Question: '''
<div id="header">
<div>
<div class="logo">
<a href="LoginRegister.jsp">Sample Project</a>
</div>
<ul id="navigation">
<li <c:if test="${page eq 'login' }"> class="active" </c:if> >
<a href="<%=request.getContextPath()%>LoginRegister.jsp">Home</a>
</li>
<li <c:if test="${page eq 'upload' }"> class="active" </c:if> >
<a href="<%=request.getContextPath()%>/app/UploadImages.jsp">Upload</a>
</li>
<li <c:if test="${page eq 'album' }"> class="active" </c:if> >
<a href="<%=request.getContextPath()%>/app/MyAlbum.jsp">My Albums</a>
</li>
</ul>
</div>
<div class="loggedInInfo">
**<c:if test="${not empty user}">
<p>Hello ${user}.</p><b><a href="<%=request.getContextPath()%>/LogoutServlet">Logout</a></b>
</c:if>
<c:if test="${empty user}">
<p>You're not logged in!</p>
</c:if>**
</div>
</div>
'''
In this code am getting unknown tag warning.I have included jstl jar files in WEB-INF/lib directory.Because highlighted block of code only shows this warning.I can't find my mistake.please help.
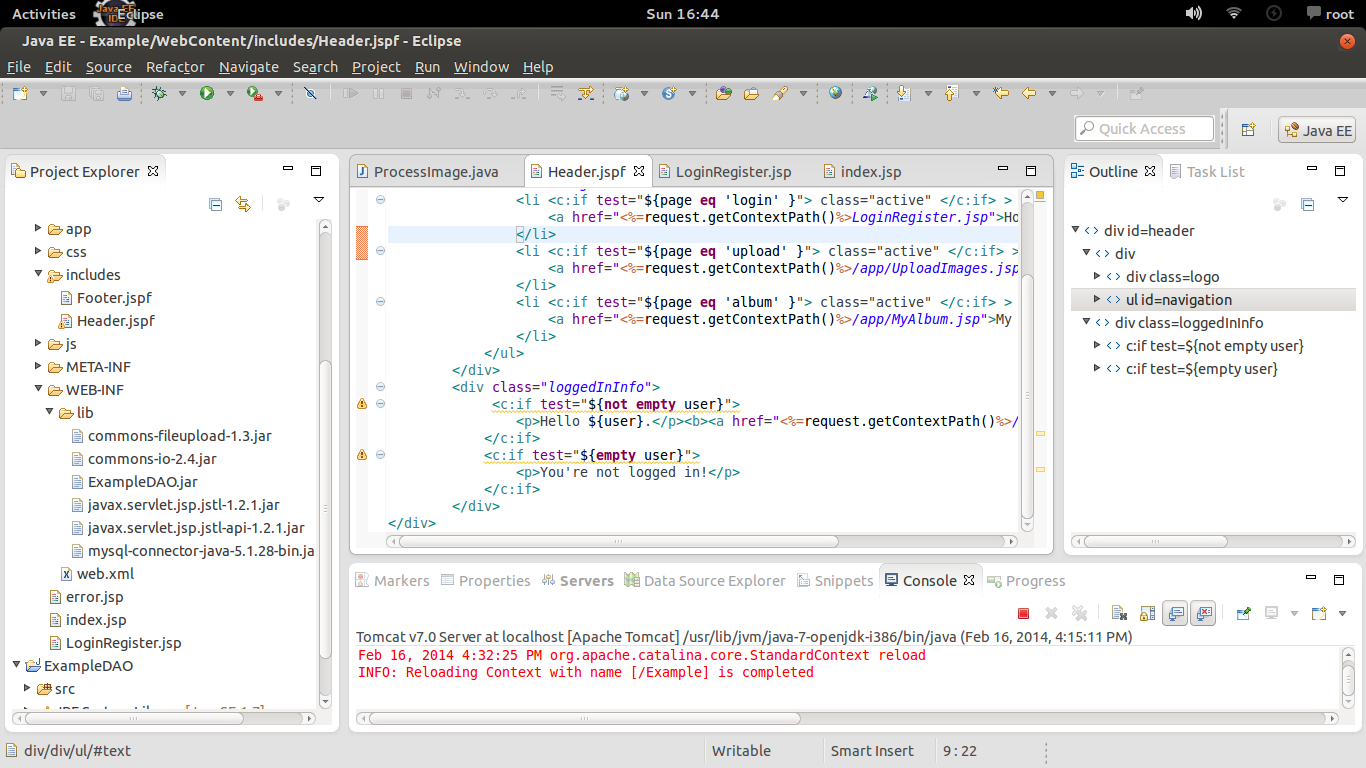
Answer: The JSTL core tag library is not included in your jspf. Add
'<%@ taglib prefix="c" uri="http://java.sun.com/jsp/jstl/core" %>'
in your header jspf.